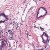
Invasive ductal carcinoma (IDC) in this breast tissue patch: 1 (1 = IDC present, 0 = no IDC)